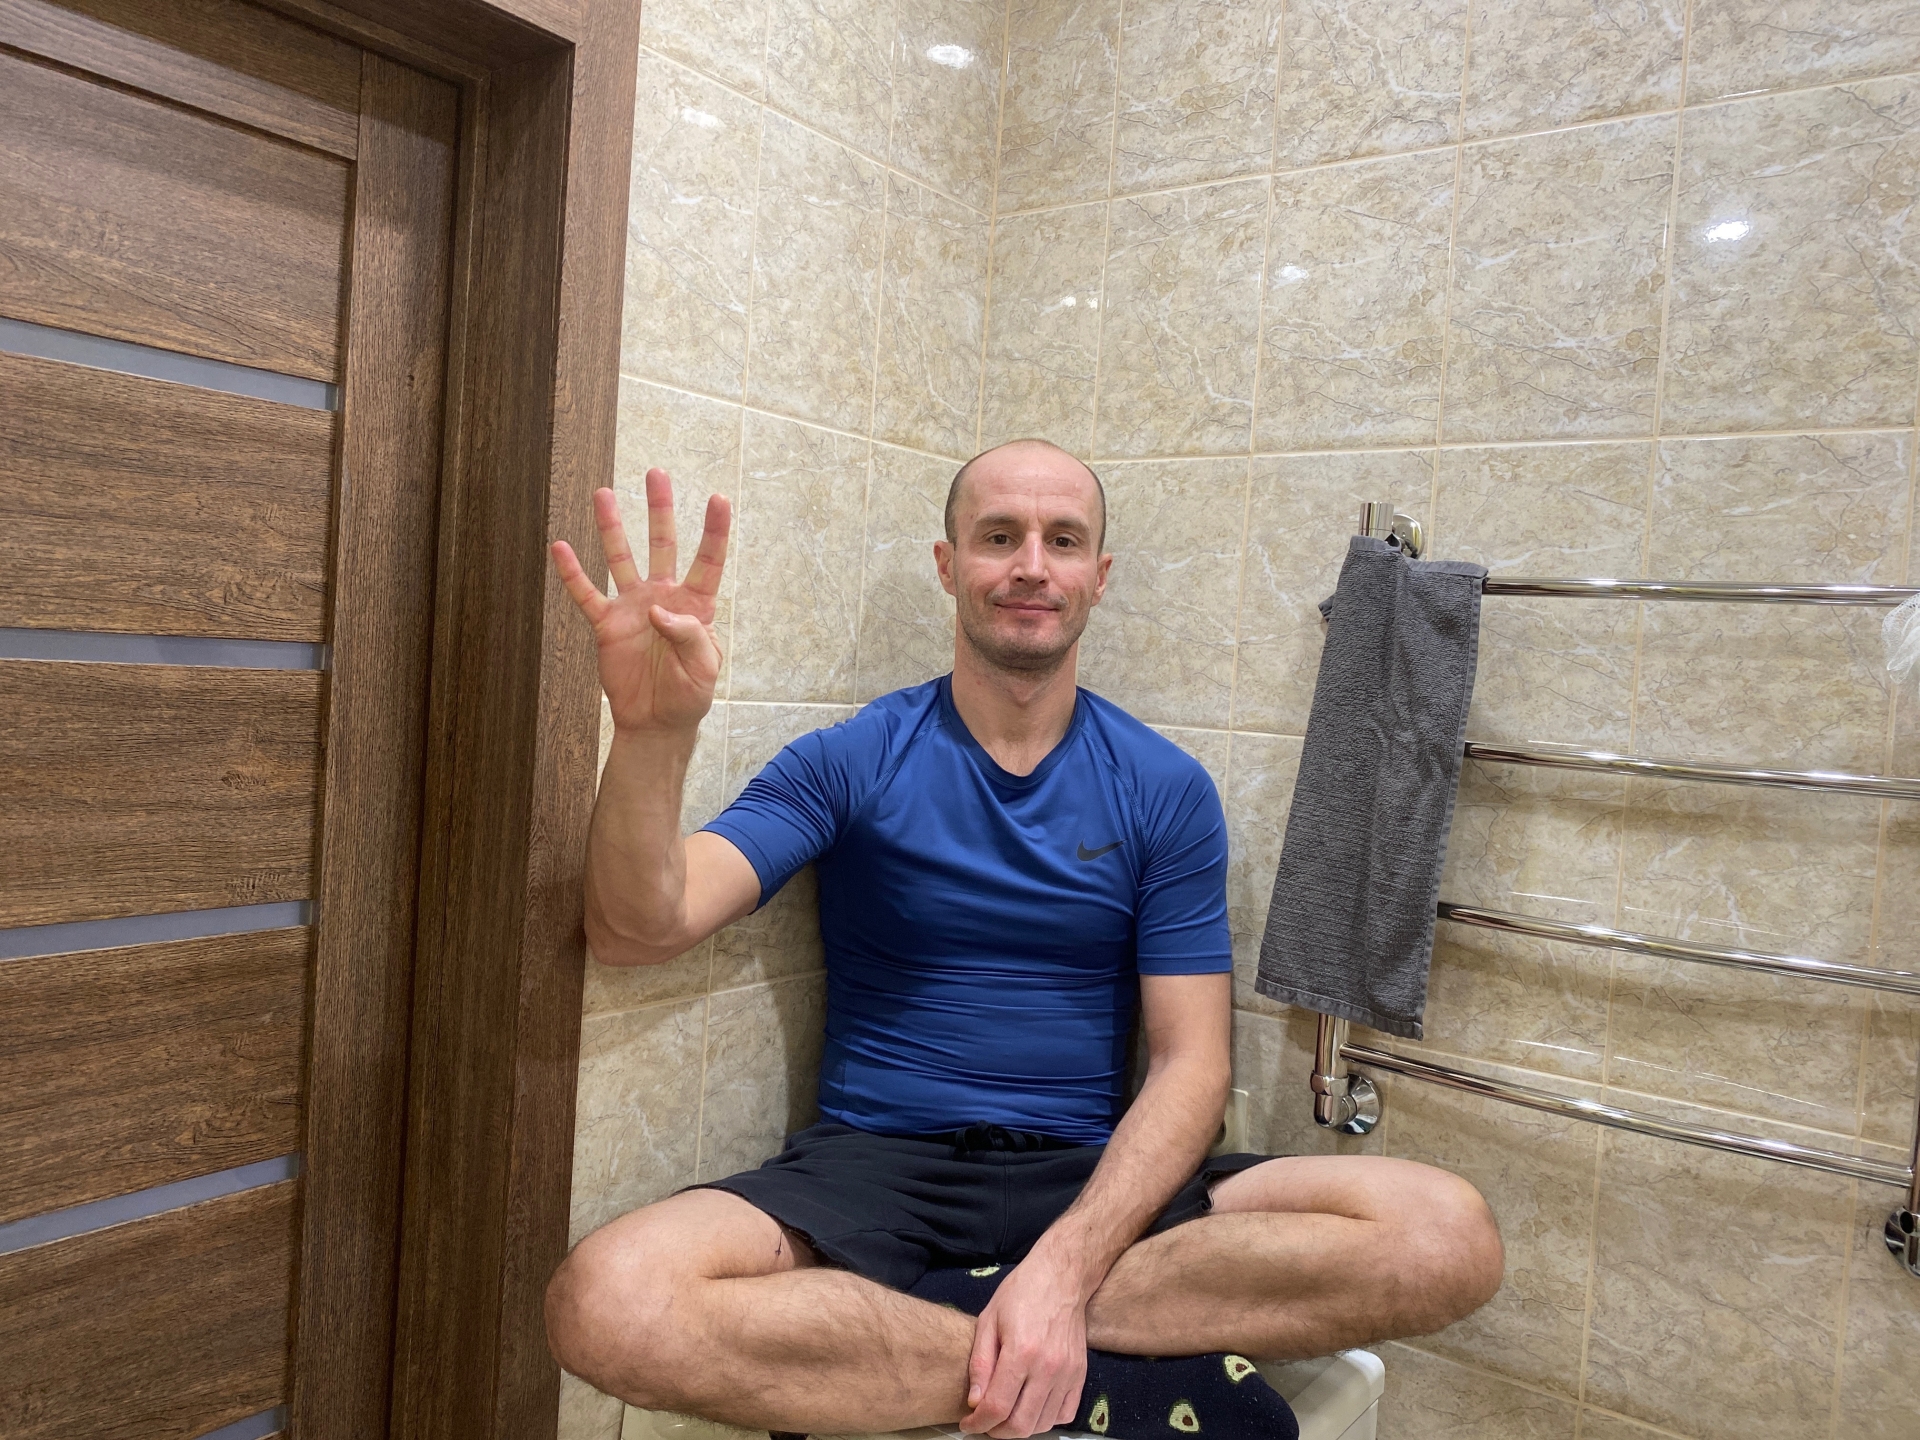
Label: clear